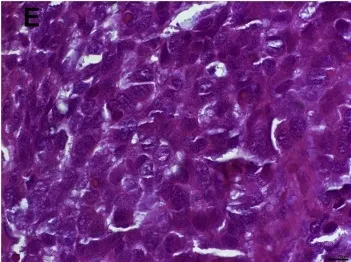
A-F. Histopathology features of the sinonasal carcinosarcoma in the incisional biopsy specimen showing proliferation of cuboid cells with nuclear and cytoplasmic pleomorphism. It was also possible to observe the appearance of the tumour from the respiratory epithelial tissue (stained with HE).
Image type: pathology (h&e)